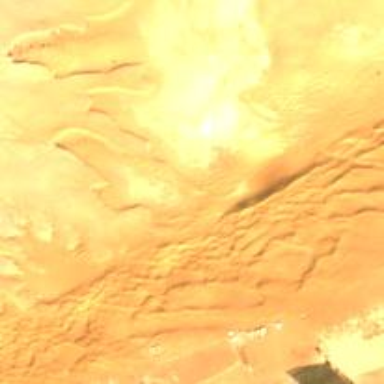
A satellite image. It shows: Sandy desert known as erg.